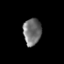
Tissue: prostate
Cell type: T cells
Senescence score: 0.3513
Nuclear area (px): 478
Mean DAPI intensity: 113.01